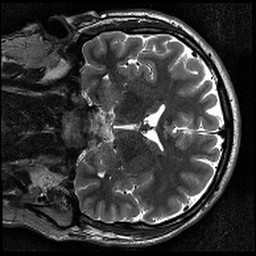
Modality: T2w
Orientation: coronal
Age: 27
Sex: male